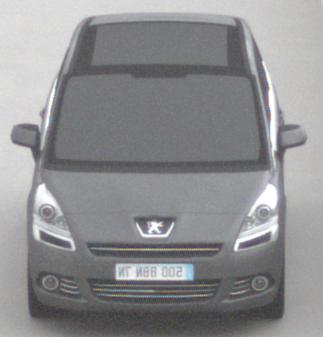
Make: Peugeot
Model: 5008 120 VTi
Detailed model: 5008 (I) Van
Model produced from: 2009/10
Model produced until: 2011/07
Doors: 5
Color: gray
Road condition: dry road
Daytime: midday
Contrast: low contrast